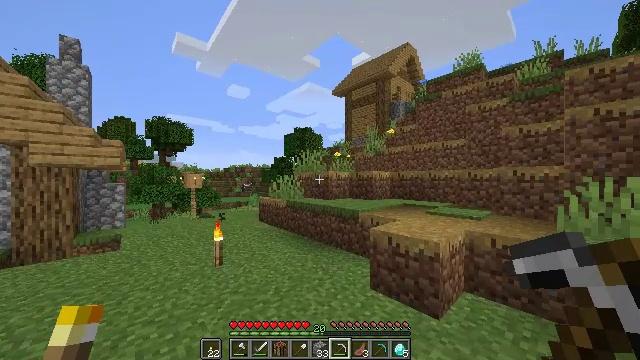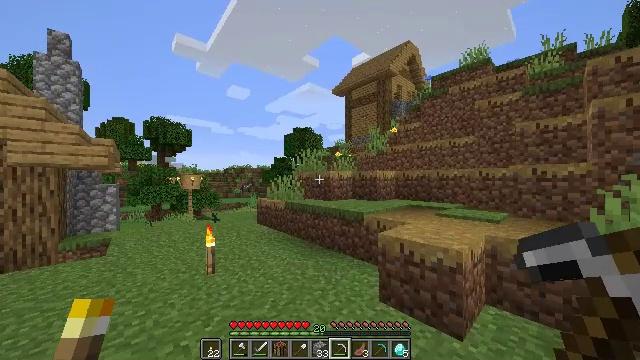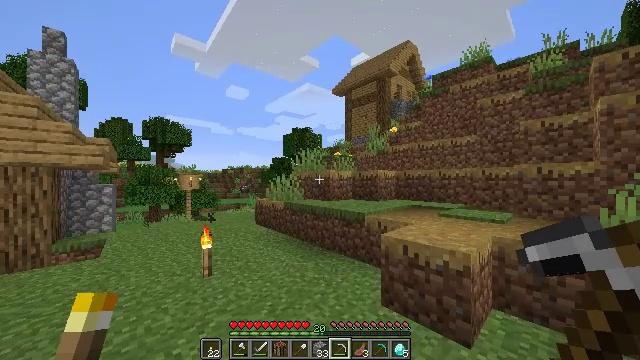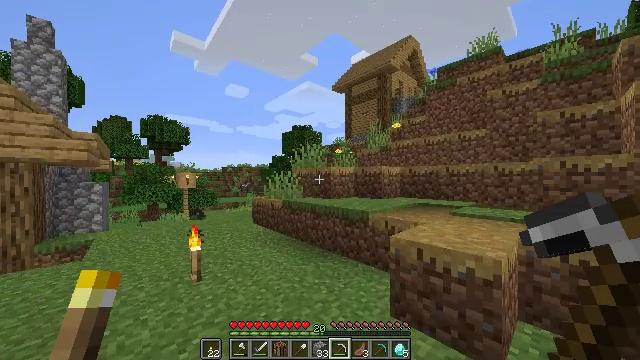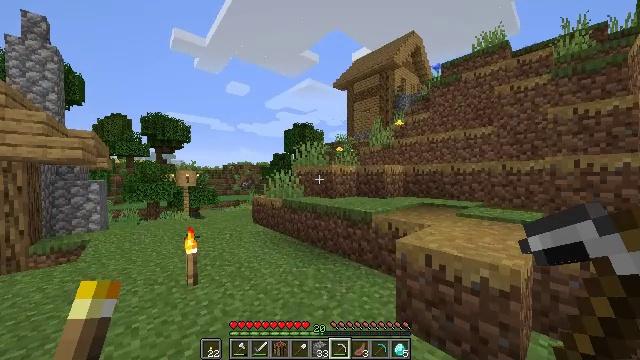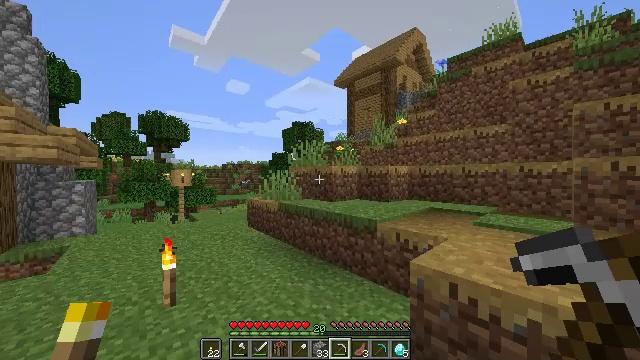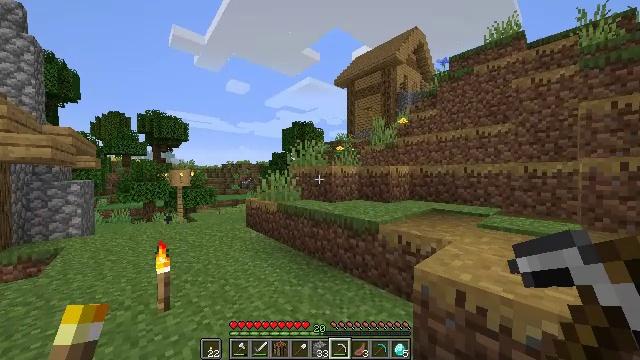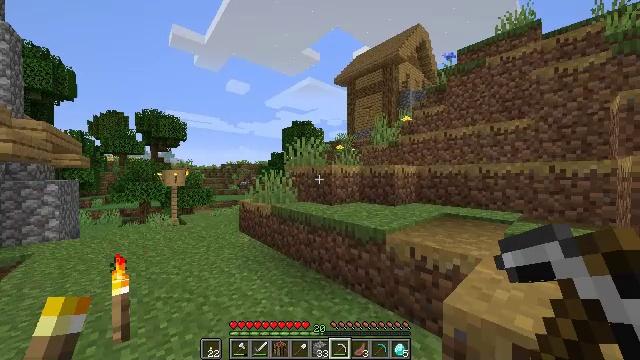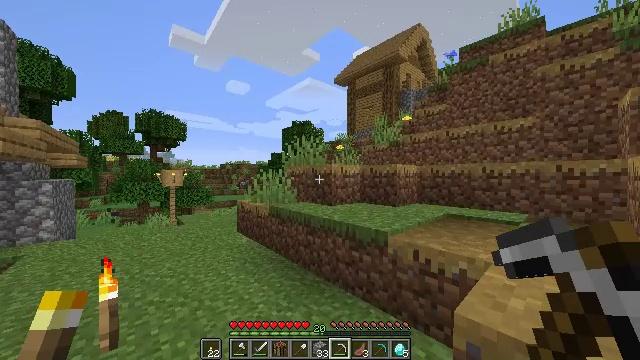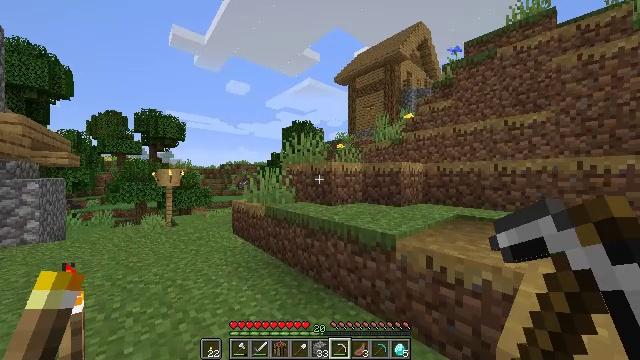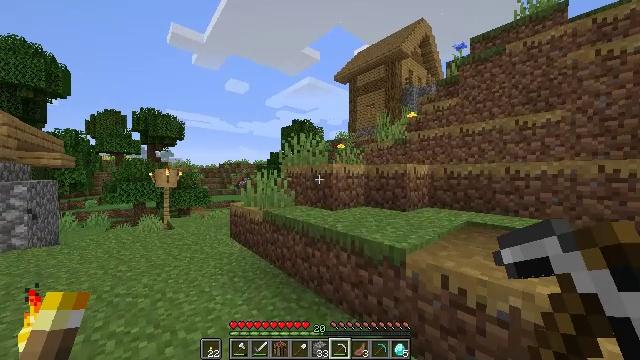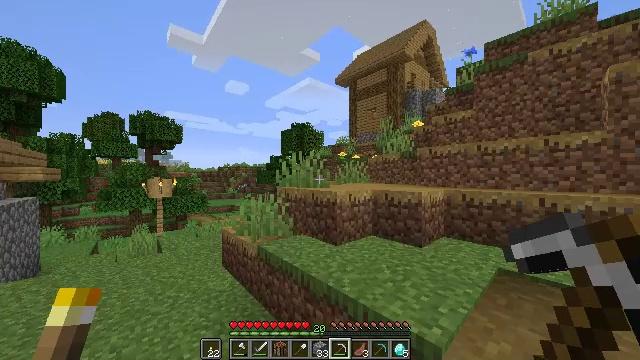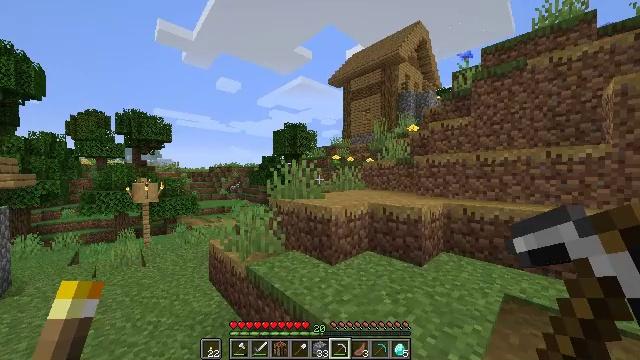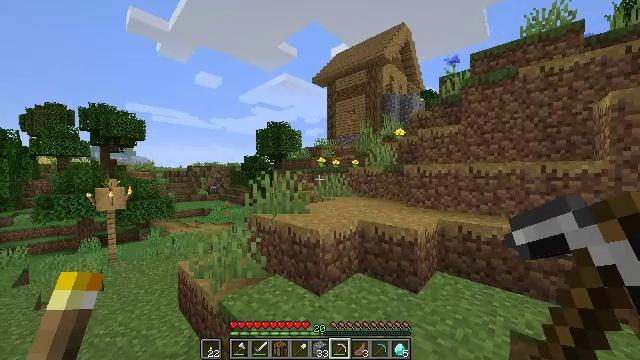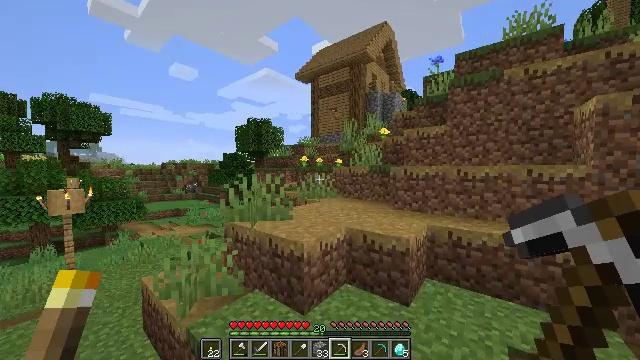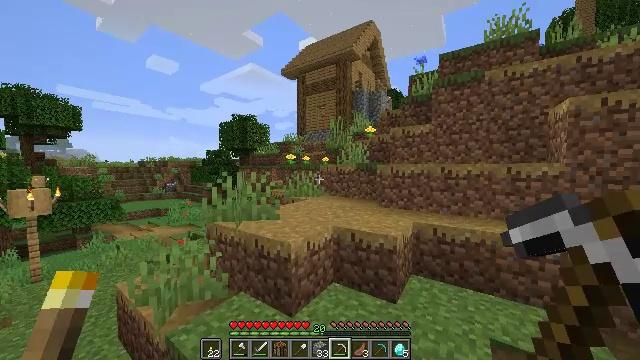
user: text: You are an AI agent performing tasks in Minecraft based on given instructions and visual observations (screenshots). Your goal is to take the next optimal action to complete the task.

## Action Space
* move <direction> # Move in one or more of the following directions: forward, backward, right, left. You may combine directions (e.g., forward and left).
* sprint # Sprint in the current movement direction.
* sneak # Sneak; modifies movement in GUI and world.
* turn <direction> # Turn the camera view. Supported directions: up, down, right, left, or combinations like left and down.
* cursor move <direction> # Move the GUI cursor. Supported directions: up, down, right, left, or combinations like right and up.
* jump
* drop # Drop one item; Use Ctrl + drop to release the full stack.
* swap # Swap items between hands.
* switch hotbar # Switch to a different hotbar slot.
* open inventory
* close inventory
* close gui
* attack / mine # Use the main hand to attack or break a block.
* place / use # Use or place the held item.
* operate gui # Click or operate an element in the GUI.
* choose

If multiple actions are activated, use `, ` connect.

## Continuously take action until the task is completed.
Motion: motion action
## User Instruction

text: Gather the blast furnace into your inventory.
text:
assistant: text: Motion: move forward, sprint
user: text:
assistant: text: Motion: move forward, sprint
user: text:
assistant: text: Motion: move forward, sprint
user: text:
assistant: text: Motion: move forward, sprint
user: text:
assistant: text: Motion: move forward, sprint
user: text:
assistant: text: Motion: move forward, sprint
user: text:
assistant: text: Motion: move forward, sprint
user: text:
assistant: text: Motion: move forward, sprint
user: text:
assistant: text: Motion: move forward, sprint
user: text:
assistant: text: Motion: move forward, sprint, jump
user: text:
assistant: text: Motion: move forward, sprint, jump
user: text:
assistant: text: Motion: move forward, sprint, turn right, jump
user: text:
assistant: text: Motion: move forward, sprint, turn right, jump
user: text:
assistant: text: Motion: move forward, sprint, turn right, jump
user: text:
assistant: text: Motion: move forward, sprint, turn right, jump
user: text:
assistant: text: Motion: move forward, sprint, turn right, jump
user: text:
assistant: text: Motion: move forward, sprint, turn right, jump
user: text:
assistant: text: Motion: move forward, sprint, turn right, jump
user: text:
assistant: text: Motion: move forward, sprint, turn right, jump
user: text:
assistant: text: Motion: move forward, sprint, turn right, jump
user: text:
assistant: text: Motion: move forward, sprint, jump
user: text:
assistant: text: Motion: move forward, sprint, jump
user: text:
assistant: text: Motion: move forward, sprint, jump
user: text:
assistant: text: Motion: move forward, sprint, jump
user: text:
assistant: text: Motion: move forward, sprint, jump
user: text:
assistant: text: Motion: move forward, sprint, jump
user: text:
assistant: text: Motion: move forward, sprint, jump
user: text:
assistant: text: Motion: move forward, sprint, jump
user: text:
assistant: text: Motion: move forward, sprint, jump
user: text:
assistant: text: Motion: move forward, sprint, jump